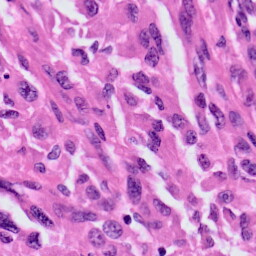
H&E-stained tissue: Skin